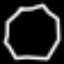
Label: octagon